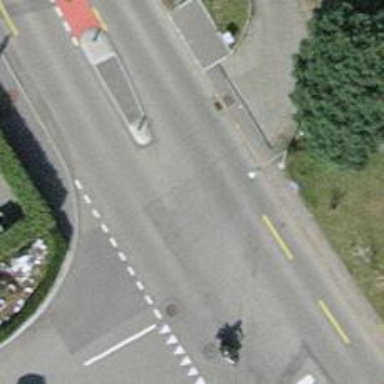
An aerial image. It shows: Tertiary road with asphalt sidewalk on the right side.